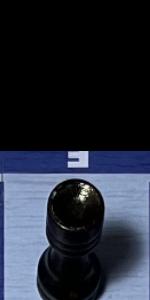
Label: Rook_Black